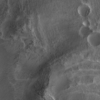
Label: not_dusty